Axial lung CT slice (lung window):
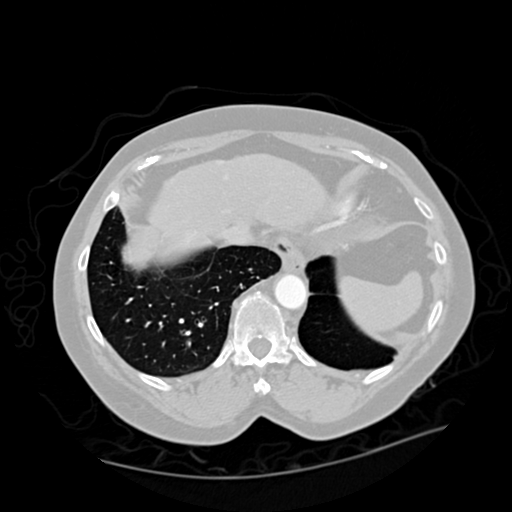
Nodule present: no